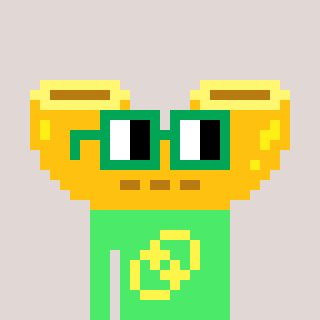
a pixel art character with square green glasses, a macaroni-shaped head and a teal-colored body on a warm background